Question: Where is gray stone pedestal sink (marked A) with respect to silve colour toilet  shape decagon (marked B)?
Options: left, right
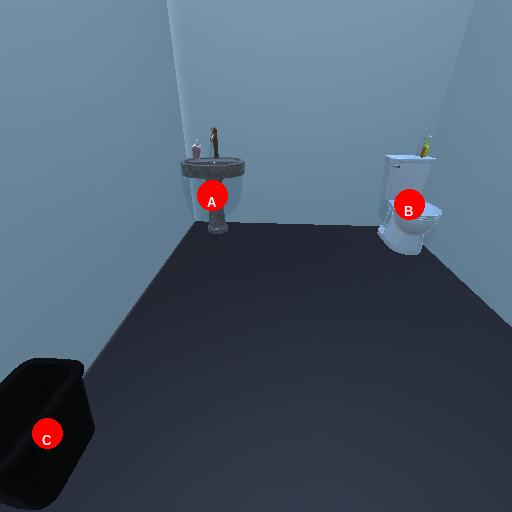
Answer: left